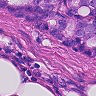
Metastatic tissue present: yes